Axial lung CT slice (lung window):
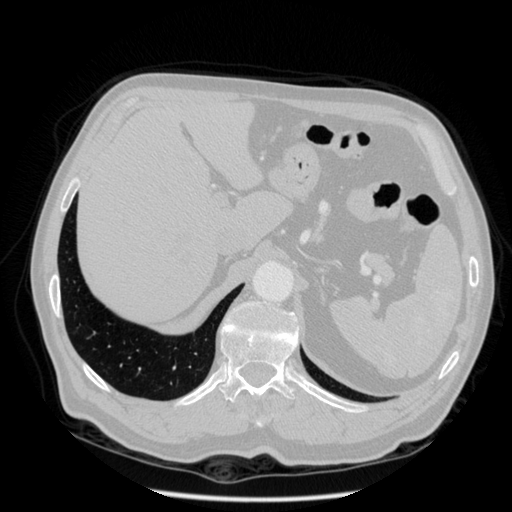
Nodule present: no